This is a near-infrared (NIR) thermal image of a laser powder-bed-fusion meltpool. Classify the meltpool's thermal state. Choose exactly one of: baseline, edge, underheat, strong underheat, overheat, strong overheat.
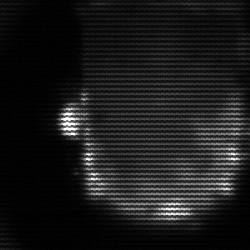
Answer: baseline